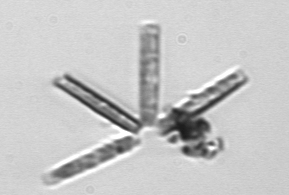
Label: Thalassionema